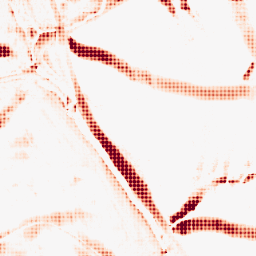
Category: morphological
Decomposition family: rolling_ball
Decomposition parameters: radius: 10
Upsampling method: sinc_blackman
Upsampling parameters: scale: 4
kernel_size: 4
Upsampling scale: 4